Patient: sex M, age 47
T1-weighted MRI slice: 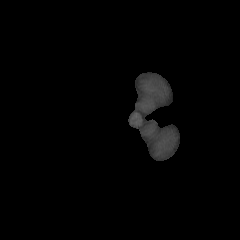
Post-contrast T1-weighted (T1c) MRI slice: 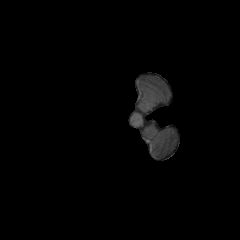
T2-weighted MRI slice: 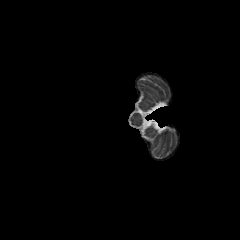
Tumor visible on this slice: no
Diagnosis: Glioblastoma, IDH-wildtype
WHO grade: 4